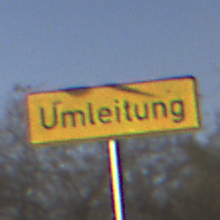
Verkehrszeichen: Umleitungsankuendigung
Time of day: SunriseSunset
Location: Outdoor (Nature)
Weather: Clear
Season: NotSpecified
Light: Natural